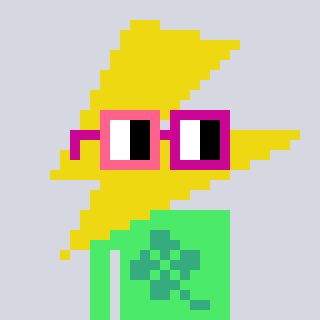
a pixel art character with square pink and red glasses, a lightning bolt-shaped head and a teal-colored body on a cool background